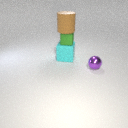
large brown rubber cylinder above large cyan rubber cube